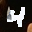
Label: 4